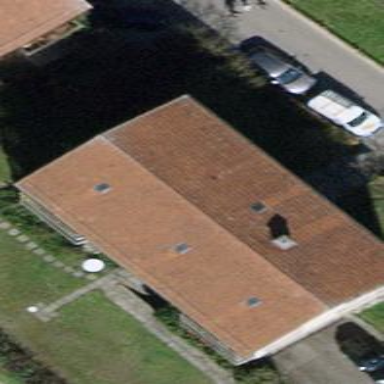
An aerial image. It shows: Building with tile roof.